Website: bh-photo
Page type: delivery-shipping
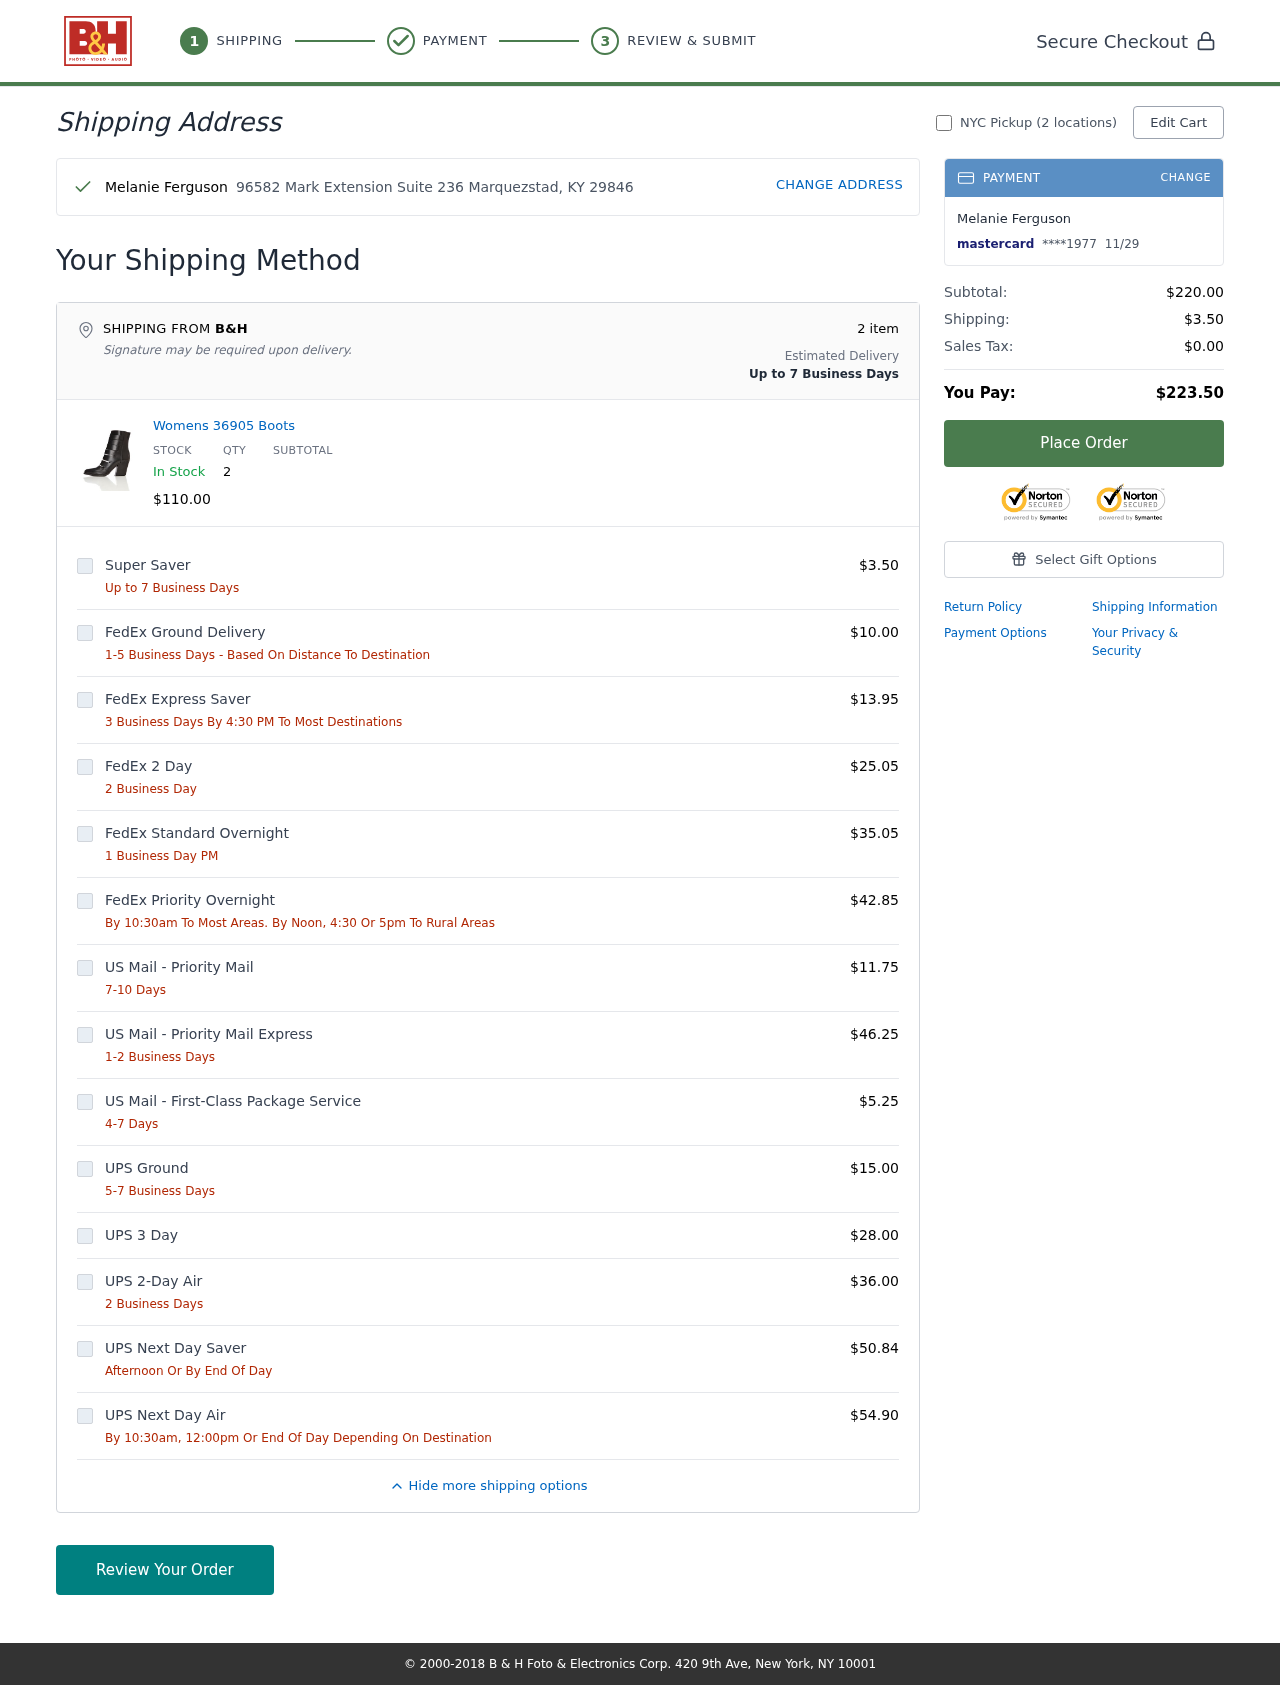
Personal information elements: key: PII_CARD_EXPIRY
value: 11/29
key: PII_CARD_LAST4
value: ****1977
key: PII_CARD_TYPE
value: mastercard
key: PII_CITY_STATE_ZIP
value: Marquezstad, KY 29846
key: PII_FULLNAME
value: Melanie Ferguson
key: PII_STREET
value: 96582 Mark Extension Suite 236
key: PII_FIRSTNAME
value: Melanie
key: PII_LASTNAME
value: Ferguson
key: PII_FULLNAME2
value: Melanie Ferguson
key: PII_FULLNAME3
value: Melanie Ferguson
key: PII_FIRSTNAME2
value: Melanie
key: PII_FIRSTNAME3
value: Melanie
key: PII_LASTNAME2
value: Ferguson
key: PII_LASTNAME3
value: Ferguson
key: PII_FIRSTNAME_DERIVED
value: Melanie
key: PII_LASTNAME_DERIVED
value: Ferguson
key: PII_FULLNAME_DERIVED
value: Melanie Ferguson
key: PII_NAME_FULL_DERIVED
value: Melanie Ferguson
Product elements: key: PRODUCT1_NAME
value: Womens 36905 Boots
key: PRODUCT1_PRICE
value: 110
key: PRODUCT1_QUANTITY
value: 2
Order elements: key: ORDER_NUM_ITEMS
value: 2
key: ORDER_SUBTOTAL
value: $220.00
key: ORDER_SHIPPING_COST
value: $3.50
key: ORDER_TAX
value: $0.00
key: ORDER_TOTAL
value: $223.50